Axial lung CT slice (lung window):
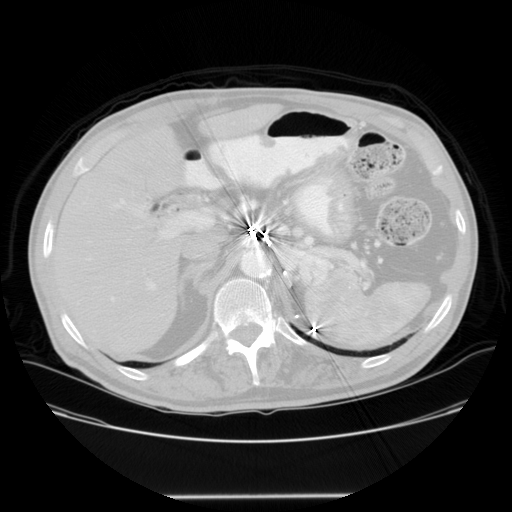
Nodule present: no